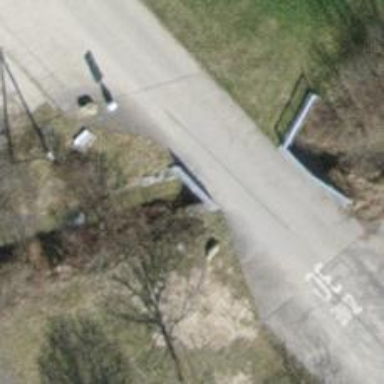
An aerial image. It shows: There is tunnel.